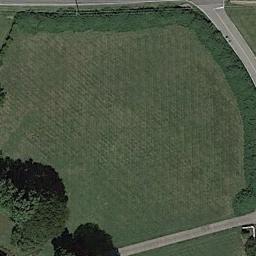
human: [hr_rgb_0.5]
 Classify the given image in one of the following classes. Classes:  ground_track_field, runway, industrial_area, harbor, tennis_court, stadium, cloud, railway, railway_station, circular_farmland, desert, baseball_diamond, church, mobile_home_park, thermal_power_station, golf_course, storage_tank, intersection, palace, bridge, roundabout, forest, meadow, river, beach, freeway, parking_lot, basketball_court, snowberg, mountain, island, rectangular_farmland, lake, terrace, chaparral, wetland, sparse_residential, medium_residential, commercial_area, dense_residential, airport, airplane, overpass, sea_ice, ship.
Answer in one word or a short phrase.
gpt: meadow